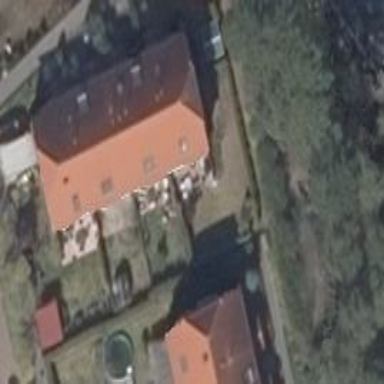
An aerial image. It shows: Half-hipped roof shape on the apartments building.